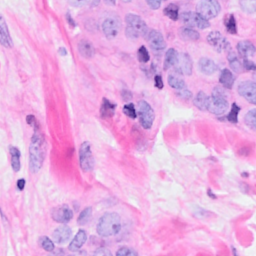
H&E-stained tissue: Breast